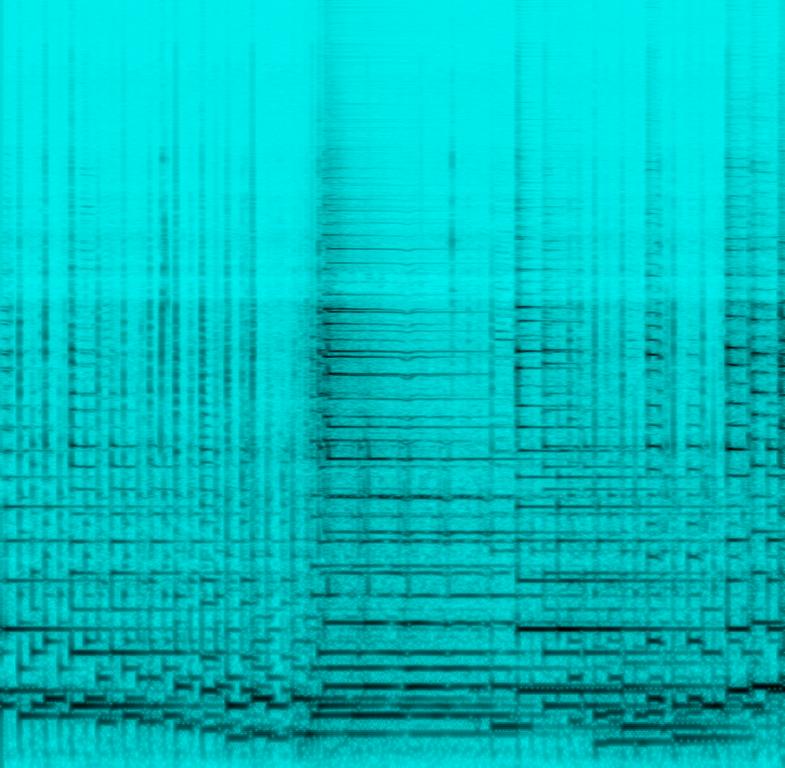
This is a gear showcase jam recording. There is an electric guitar playing a calm solo with the echo effect. The tune being played is a simple one and it is rather relaxed. This recording can be used to lift guitar samples with echo effect. It can also be used in advertisement jingles.